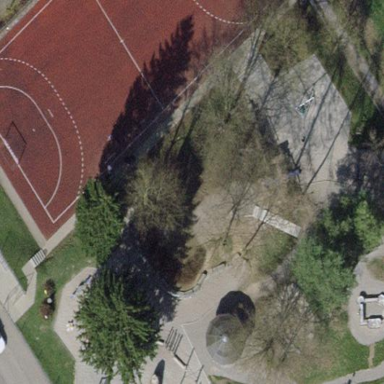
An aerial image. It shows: Playground area for leisure activities on the land.